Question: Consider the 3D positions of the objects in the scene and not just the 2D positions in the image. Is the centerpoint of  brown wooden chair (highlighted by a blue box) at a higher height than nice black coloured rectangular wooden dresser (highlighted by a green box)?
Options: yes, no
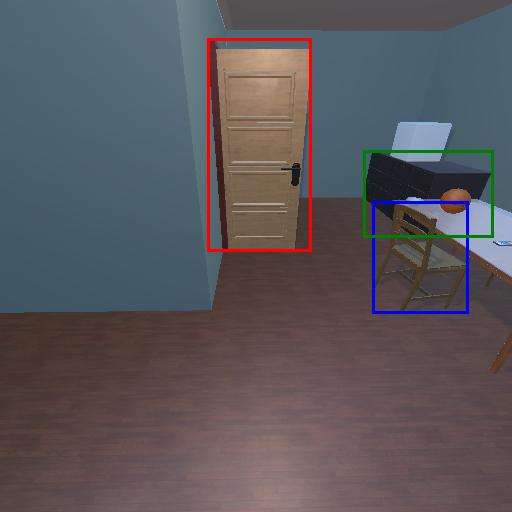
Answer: yes